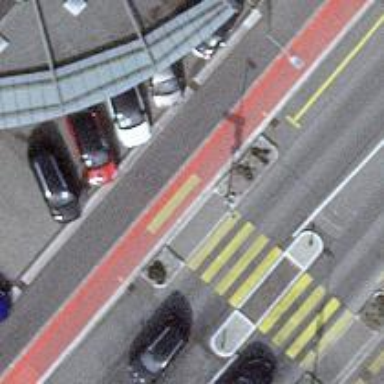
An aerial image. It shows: Asphalt sidewalk next to cycleway.